Question: I was trying a very basic script to pull the sizes of all the fires in a directories. Being new to the language, I am aware of the logic but not about the .NET framework. I am currently using .NET Framework 4.5.1 for building this.
The tools runs fine meeting all the expectations on my machine and other machines in the lab but I am getting below error message when I am trying to run the script on other machine:

'''
using System;
using System.Collections.Generic;
using System.ComponentModel;
using System.Data;
using System.Drawing;
using System.Linq;
using System.Text;
using System.Threading.Tasks;
using System.IO;
using System.Runtime.InteropServices;
using System.Security.Principal;
using System.Diagnostics;
using System.Threading;
using System.Security.Cryptography;
using System.Numerics;
using System.Text.RegularExpressions;
namespace FolderSize
{
class Program
{
public int foldersize = 0;
public static float foldersizeInMB = float.Parse("0.0");
public static BigInteger SizeInBytes = new BigInteger();
static void Main(string[] args)
{
string directoryName = "";
SizeInBytes = BigInteger.Parse("0");
if (args.GetLength(0)<1)
{
Console.ResetColor();
Console.ForegroundColor = ConsoleColor.Red;
Console.WriteLine("No path provided. Please run the command again with correct arguments");
Console.WriteLine("Syntax: ");
Console.ForegroundColor = ConsoleColor.Cyan;
Console.Write("FolderSize ");
Console.Write("Path_of_the_folder(InQuotes)");
Console.ForegroundColor = ConsoleColor.White;
}
else
{
directoryName = args[0];
if ( !directoryName.EndsWith(@""))
{
directoryName += @"";
}
DirectoryInfo dir = new DirectoryInfo(directoryName);
if (dir.Exists)
{
getdirNames(dir);
Console.Write((SizeInBytes / (1024 * 1024)).ToString());
}
else
{
Console.Write("Directory Not Found");
}
}
}
private static void getdirNames(DirectoryInfo dir)
{
try
{
foreach (DirectoryInfo d in dir.GetDirectories())
{
foldersizeInMB = float.Parse("0.0");
try
{
foreach (FileInfo f in d.GetFiles())
{
SizeInBytes += f.Length;
string text = f.FullName;
int level = text.Split('\').Length - 1;
foldersizeInMB += ((float)f.Length/1024);
Console.WriteLine("File?" + level.ToString() + "?" + f.FullName + "?" + ((float)f.Length/1024));
}
Console.WriteLine("Folder?" + (d.FullName.Split('\').Length-1) + "?" + d.FullName + "?" + foldersizeInMB);
getdirNames(d);
}
catch (Exception)
{
}
}
}
catch
{
}
}
}
}
'''
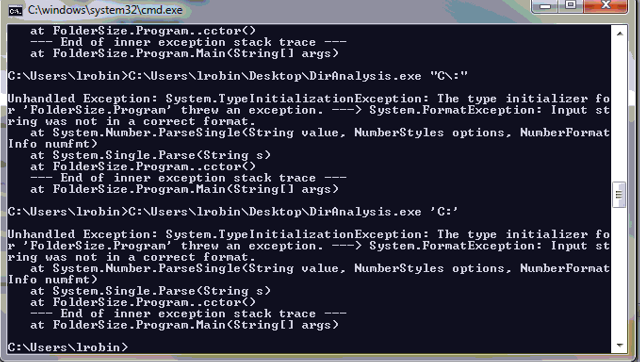
Answer: The problem is in the parsing of floats I guess. The other system you have probably has another decimal separator, most likely because it it set to another language.
This is the failing line:
'''
public static float foldersizeInMB = float.Parse("0.0");
'''
Which should be:
'''
public static float foldersizeInMB = 0.0f;
'''
Or if you need to parse it for some reason, use a culture that supports your format:
'''
public static float foldersizeInMB = float.Parse("0.0", CultureInfo.InvariantCulture);
'''